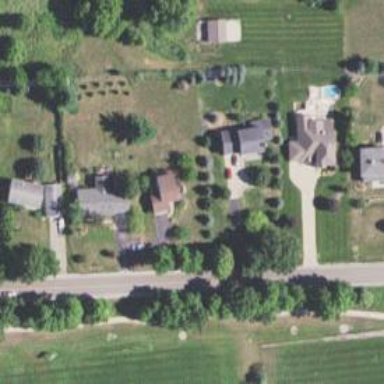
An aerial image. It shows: Driveway.